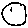
Label: smiley face